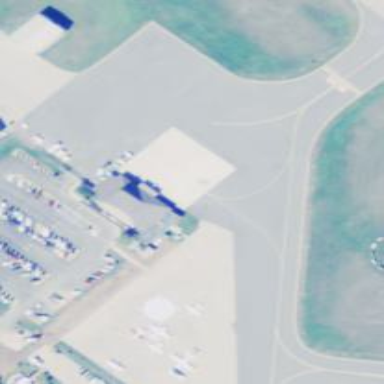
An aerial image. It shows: Airport gate.